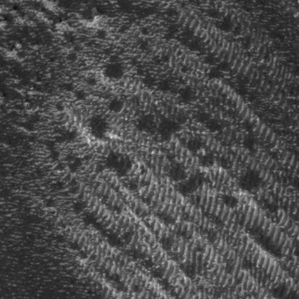
Label: frost